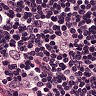
Metastatic tissue present: yes